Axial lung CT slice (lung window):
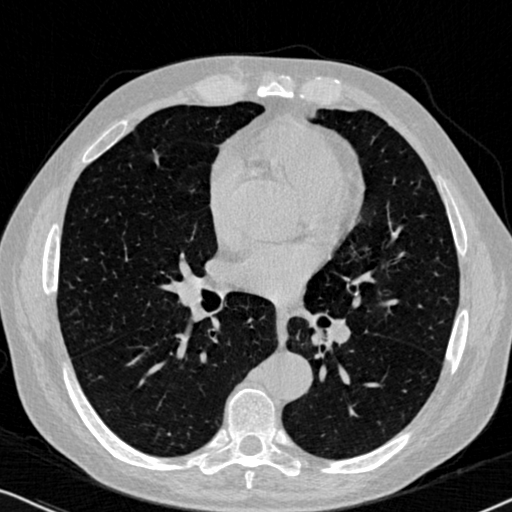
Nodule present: no